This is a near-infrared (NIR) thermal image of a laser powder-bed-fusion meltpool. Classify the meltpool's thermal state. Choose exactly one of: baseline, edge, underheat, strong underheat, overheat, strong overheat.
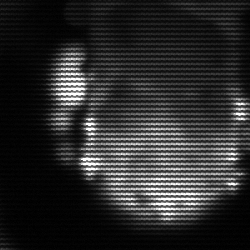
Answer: baseline